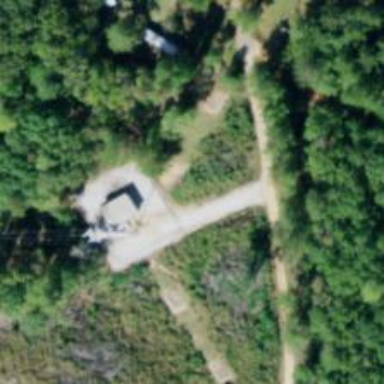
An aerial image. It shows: Mast tower used for communication.